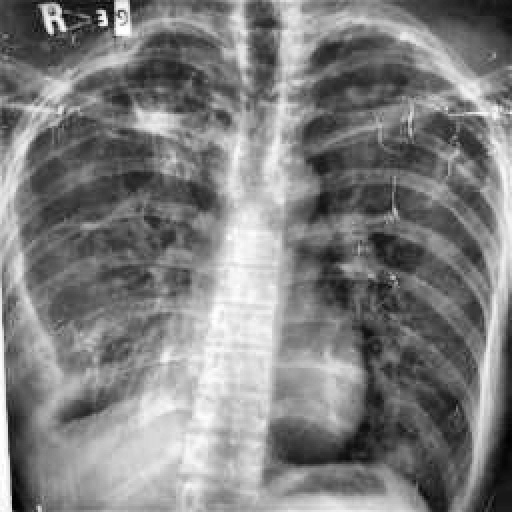
Finding: TUBERCULOSIS